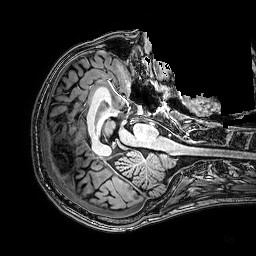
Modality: T1w
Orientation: axial
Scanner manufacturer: philips
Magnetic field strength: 3 T
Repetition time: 0.0096 s
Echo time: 0.0046 s